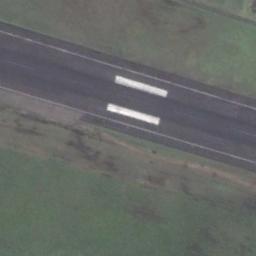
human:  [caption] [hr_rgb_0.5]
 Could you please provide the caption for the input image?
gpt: The grass is around the runway .

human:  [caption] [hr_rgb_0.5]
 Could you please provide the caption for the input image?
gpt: The runway goes through the lawn and two aiming point markings are on the runway .

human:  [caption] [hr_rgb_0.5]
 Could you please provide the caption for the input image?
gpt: There are large green lawns next to the two crossing runways, With white short and thick markings on the runway .

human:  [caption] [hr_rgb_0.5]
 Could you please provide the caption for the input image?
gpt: The runway is on the grass .

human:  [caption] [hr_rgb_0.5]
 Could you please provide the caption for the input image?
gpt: There are green meadows beside the runway .